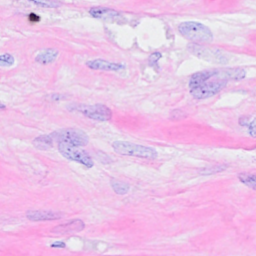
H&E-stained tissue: Breast